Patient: sex M, age 58
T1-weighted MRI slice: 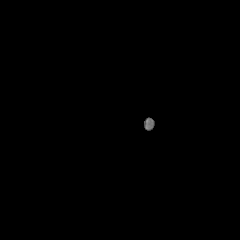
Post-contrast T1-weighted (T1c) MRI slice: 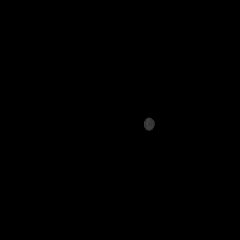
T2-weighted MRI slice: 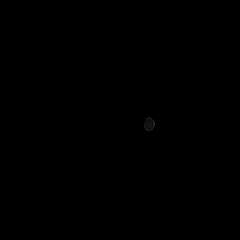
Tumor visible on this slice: no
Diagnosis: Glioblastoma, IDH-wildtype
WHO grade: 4